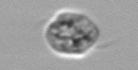
Label: Amoeba